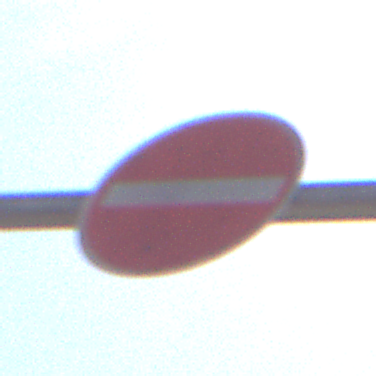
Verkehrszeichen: VerbotDerEinfahrt
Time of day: Midday
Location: Outdoor (Nature)
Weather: Clear
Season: NotSpecified
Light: Natural